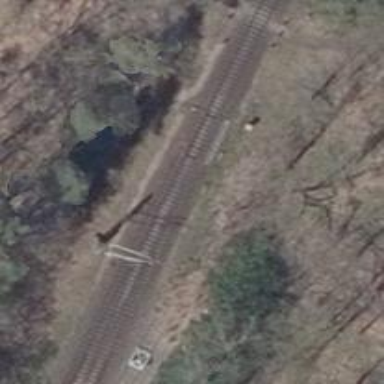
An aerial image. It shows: Railway switch with the turnout side on the left.